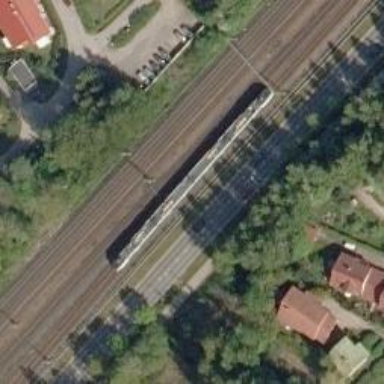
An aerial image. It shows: Continuous rail railway with electrified contact line.